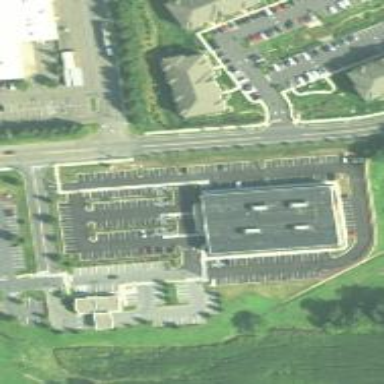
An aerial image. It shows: Healthcare facility identified as hospital.